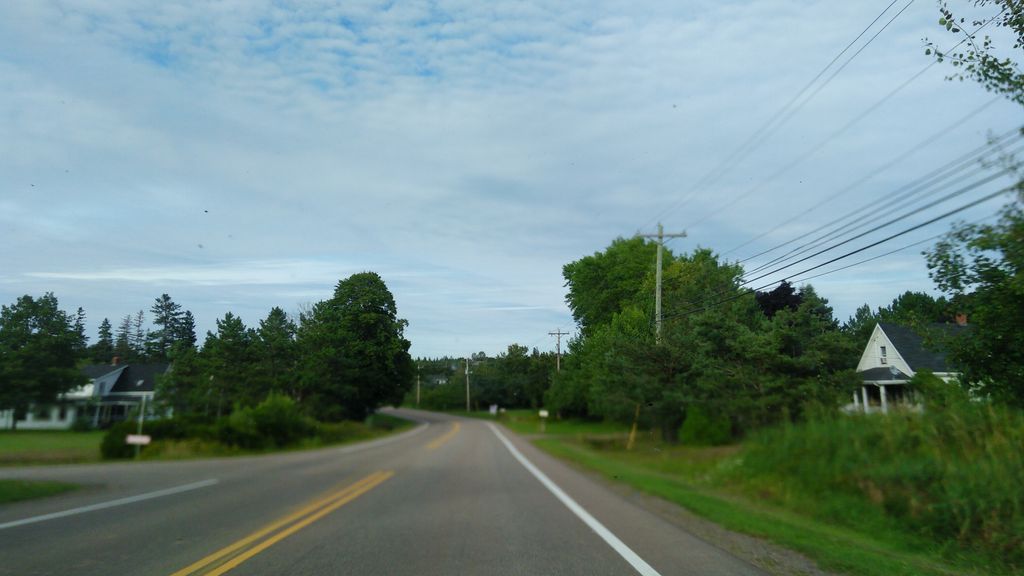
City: charlottetown